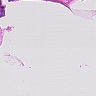
Metastatic tissue present: no